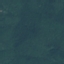
Label: Forest